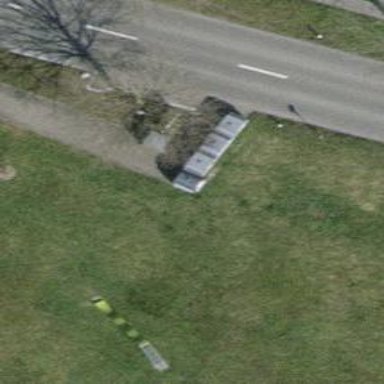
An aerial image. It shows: Recycling container at amenity designated for recycling.